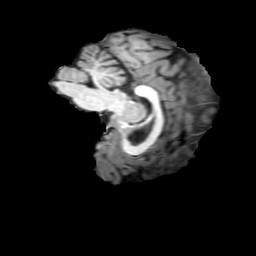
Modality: T1w
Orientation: sagittal
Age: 26
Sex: female
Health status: ill